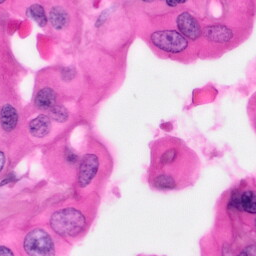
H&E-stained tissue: Pancreatic